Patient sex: M
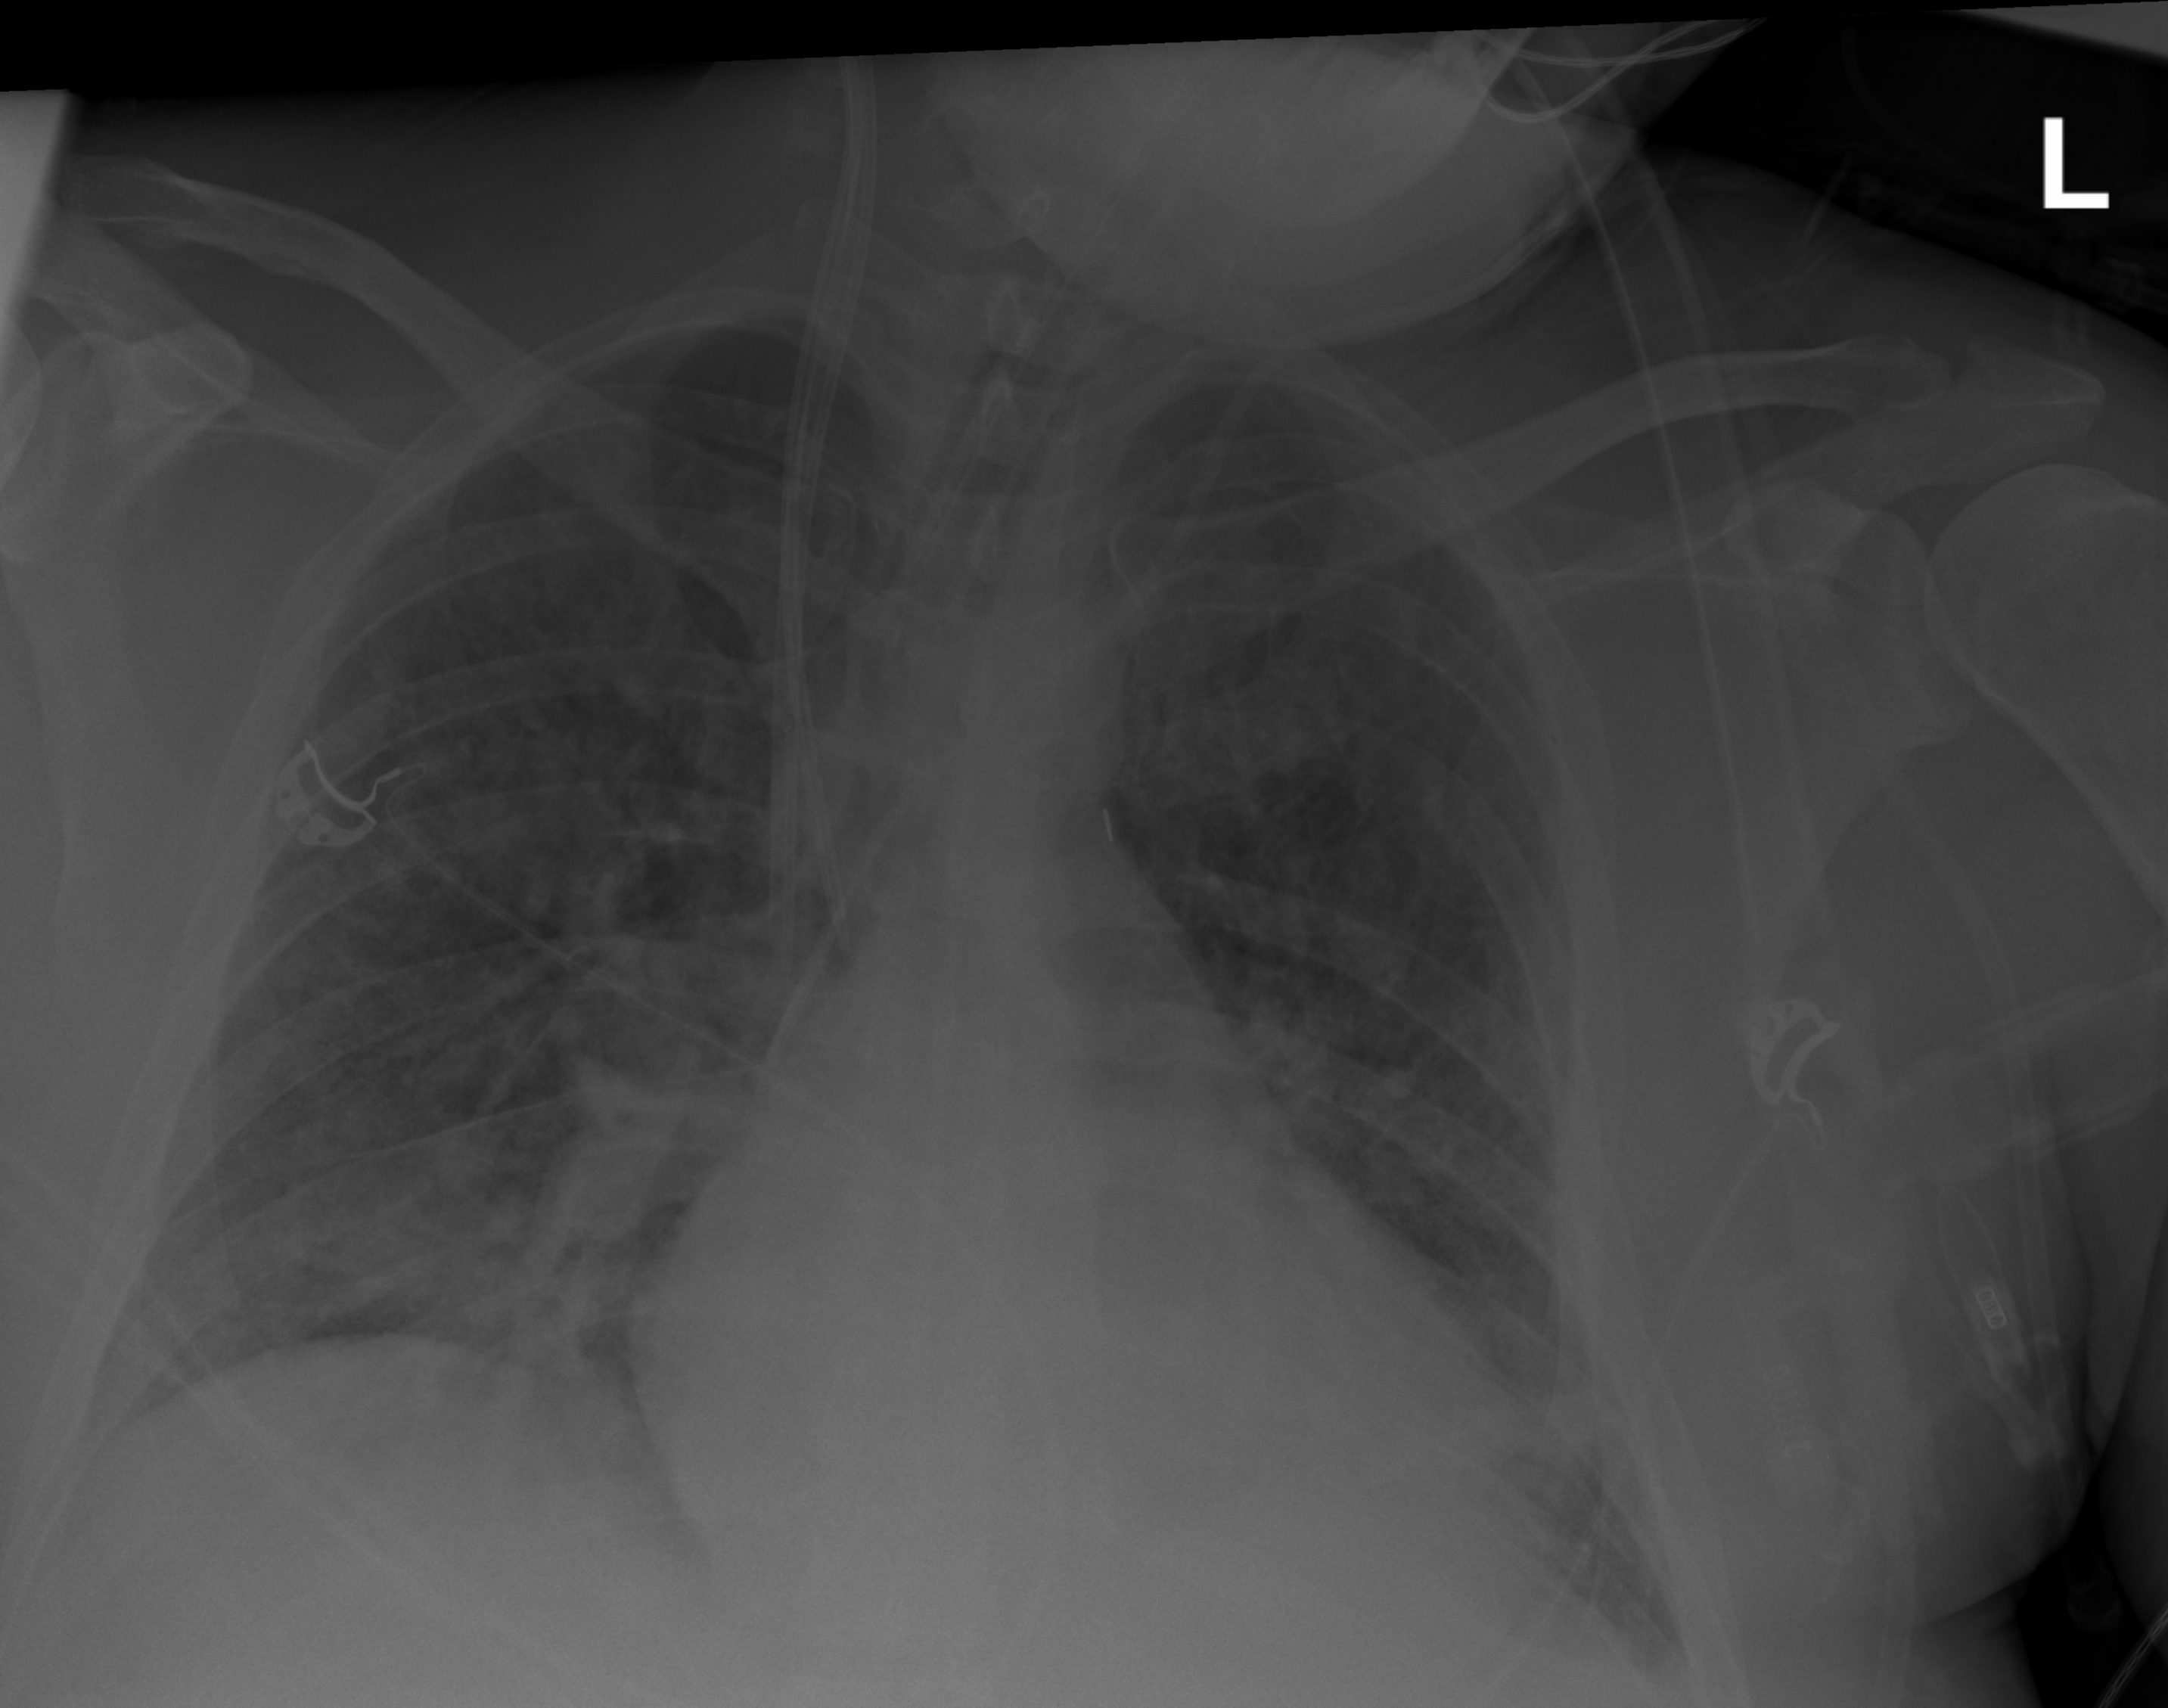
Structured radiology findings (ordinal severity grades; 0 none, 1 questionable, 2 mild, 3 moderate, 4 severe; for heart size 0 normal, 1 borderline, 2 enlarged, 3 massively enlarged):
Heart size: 1
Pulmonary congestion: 2
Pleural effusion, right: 0
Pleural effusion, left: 2
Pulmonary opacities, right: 2
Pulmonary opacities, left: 2
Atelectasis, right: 2
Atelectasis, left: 2